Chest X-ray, AP view. Patient: 61 years old, sex F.
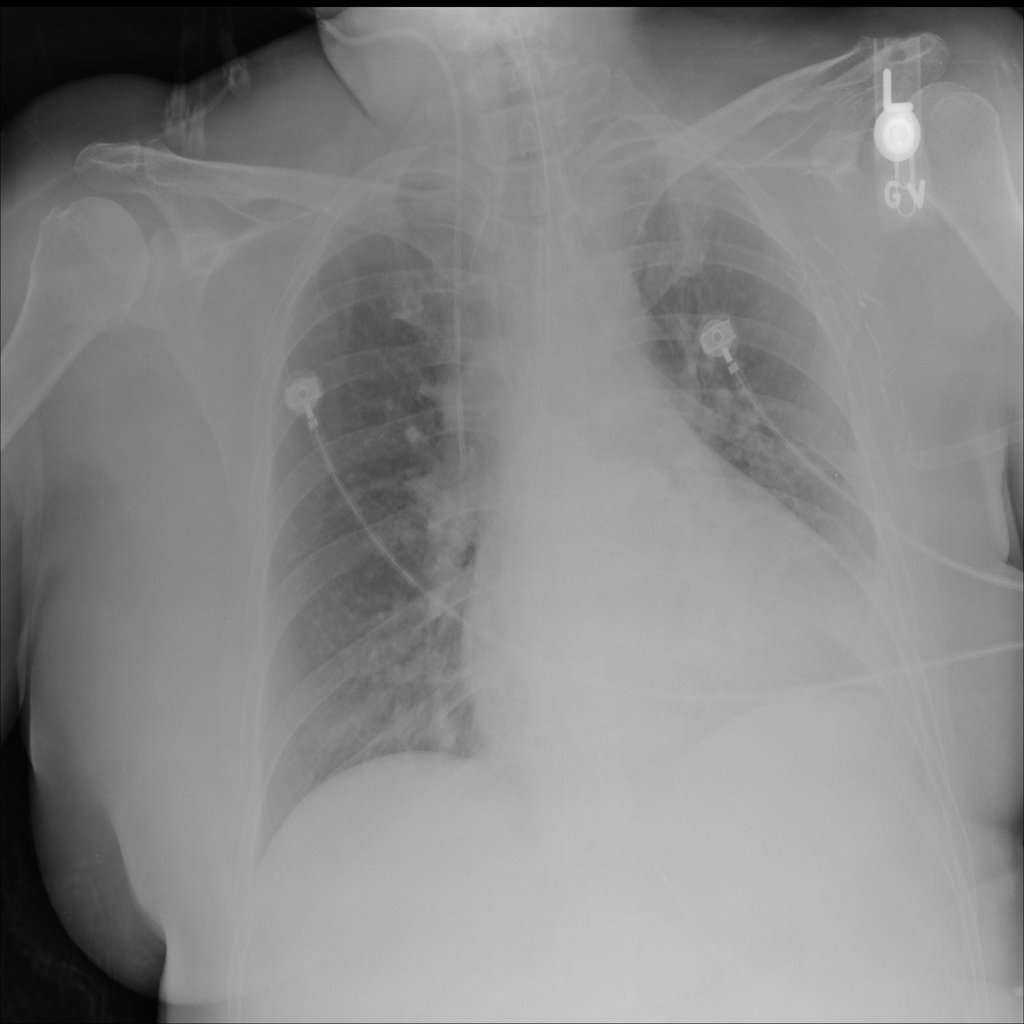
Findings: No Finding